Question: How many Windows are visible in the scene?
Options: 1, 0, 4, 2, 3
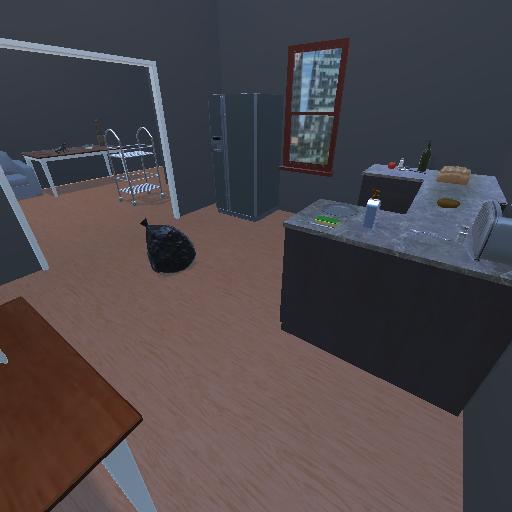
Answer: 1